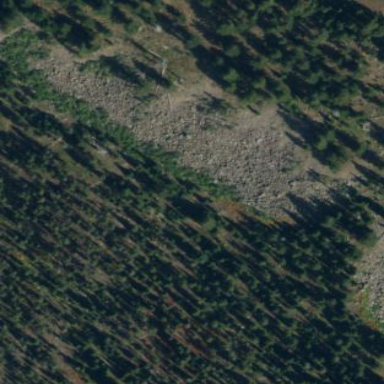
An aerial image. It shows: Natural scree.